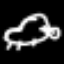
Label: frog